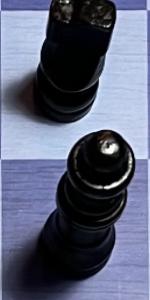
Label: Queen_Black